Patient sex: F
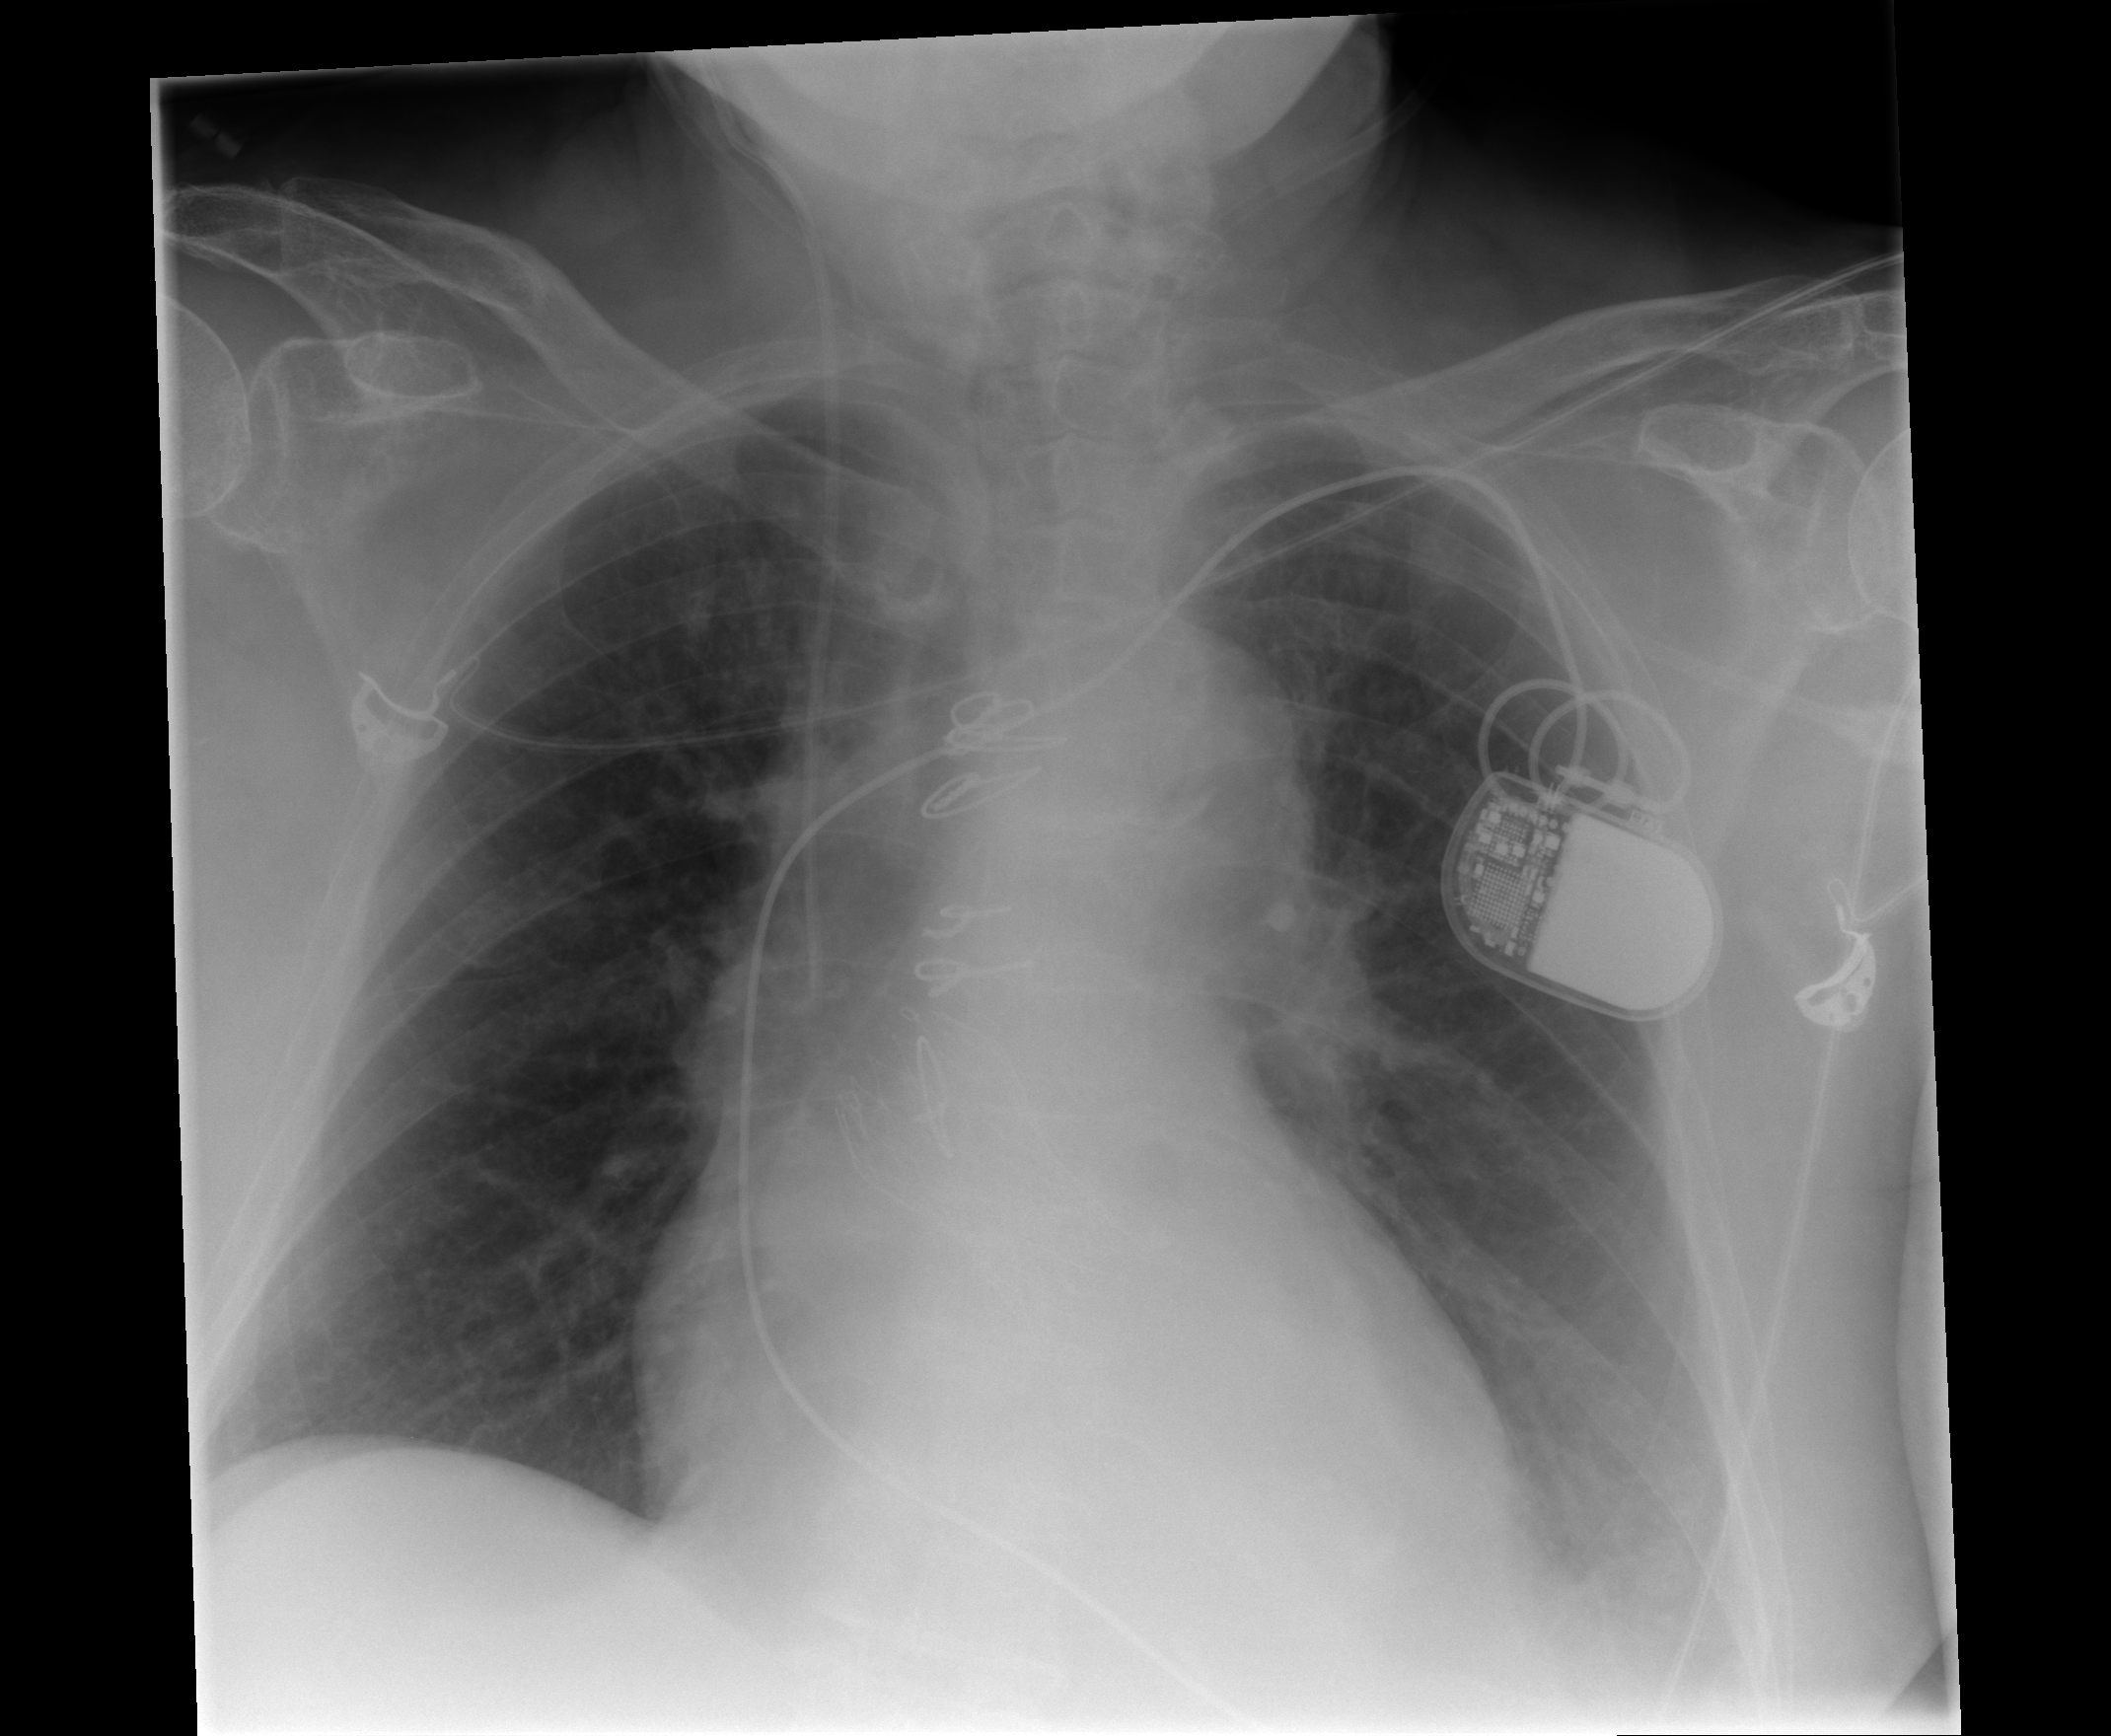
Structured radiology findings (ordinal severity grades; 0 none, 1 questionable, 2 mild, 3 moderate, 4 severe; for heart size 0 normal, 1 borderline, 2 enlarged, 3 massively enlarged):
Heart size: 2
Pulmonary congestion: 1
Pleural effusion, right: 0
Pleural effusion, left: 2
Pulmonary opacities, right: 0
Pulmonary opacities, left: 0
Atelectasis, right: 0
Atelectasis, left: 2